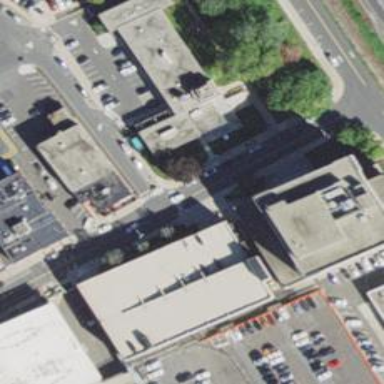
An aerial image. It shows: Courthouse building.